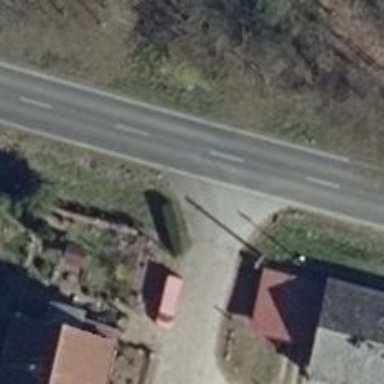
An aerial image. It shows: Asphalt road classified as primary highway.